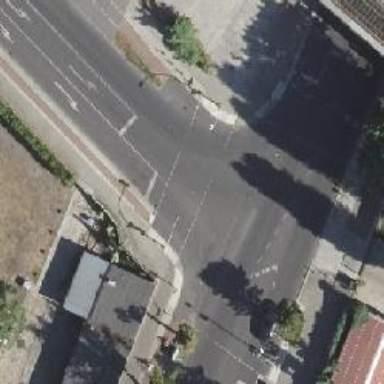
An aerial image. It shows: Road crossing with traffic signals.